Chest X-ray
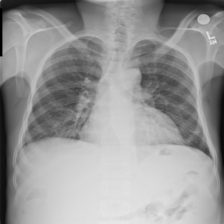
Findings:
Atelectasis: negative
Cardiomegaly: negative
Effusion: negative
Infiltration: negative
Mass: negative
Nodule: negative
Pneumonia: negative
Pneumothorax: negative
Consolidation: negative
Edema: negative
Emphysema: negative
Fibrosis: negative
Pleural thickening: negative
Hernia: negative